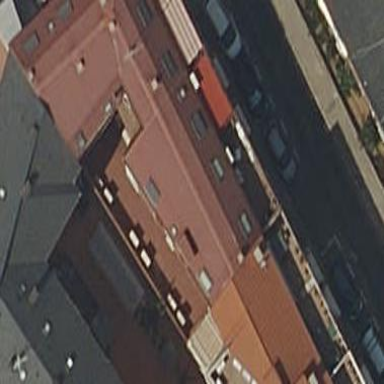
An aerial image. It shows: Building.